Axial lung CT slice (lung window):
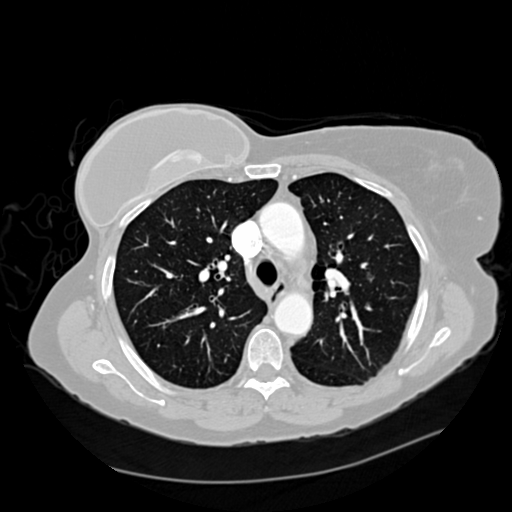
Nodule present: no